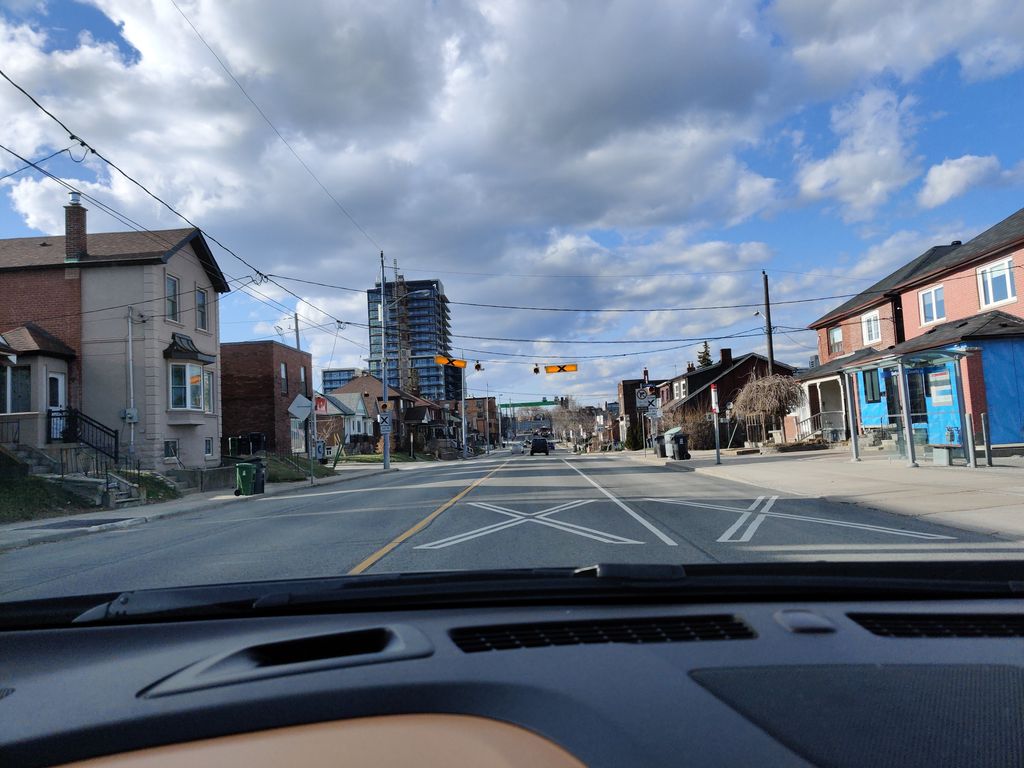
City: toronto